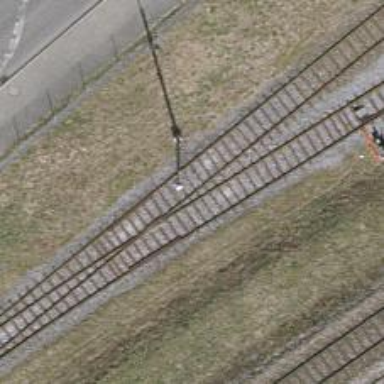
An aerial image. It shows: Railway yard with one track. The railway is electrified with contact line.